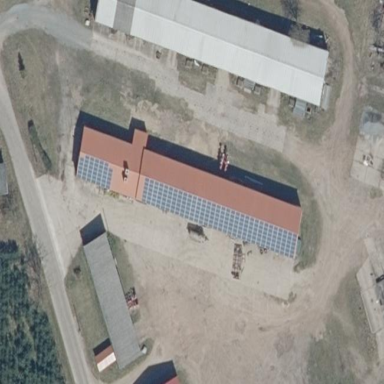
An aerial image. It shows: Small solar photovoltaic panel generator inside building.